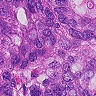
Metastatic tissue present: yes